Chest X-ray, PA view. Patient: 59 years old, sex F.
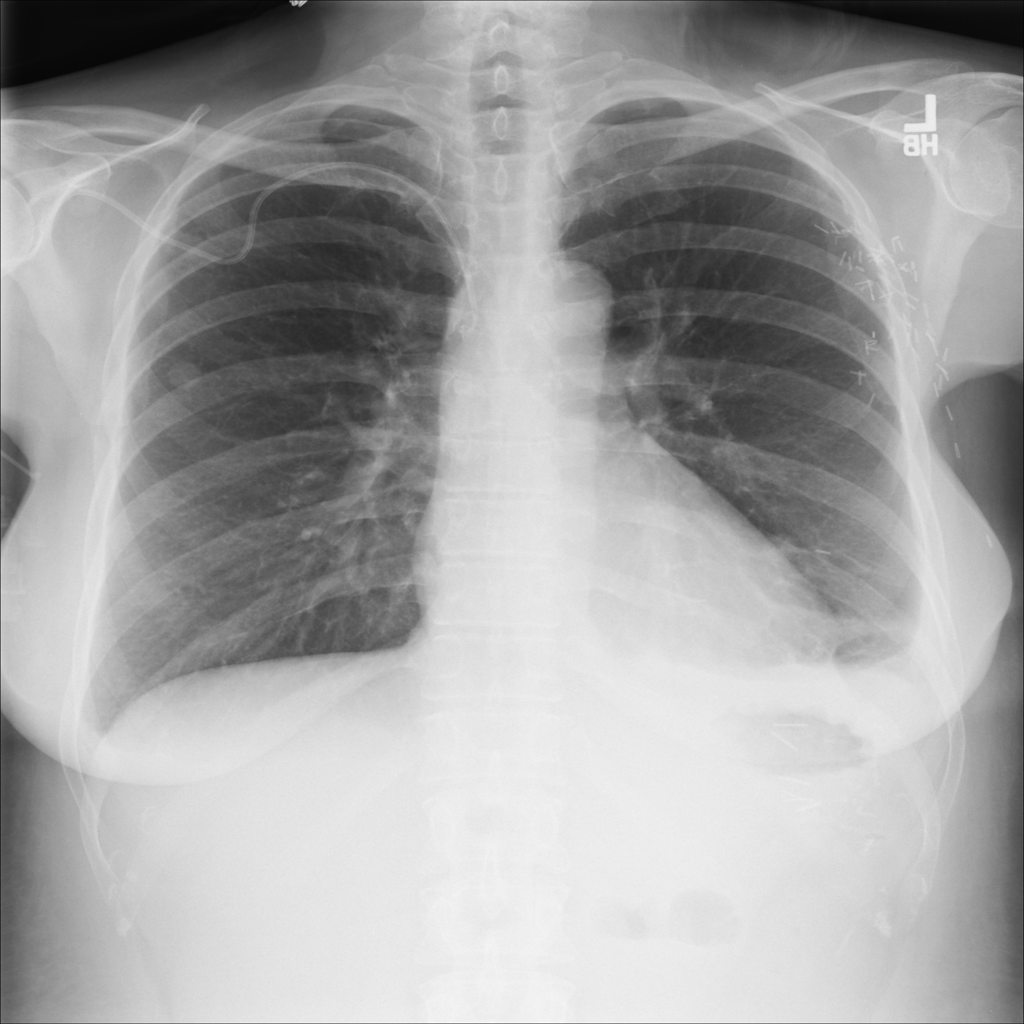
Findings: Atelectasis, Effusion, Nodule